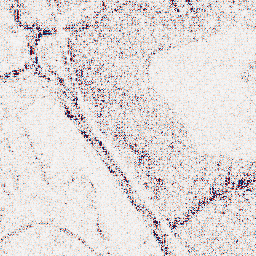
Category: wavelet
Decomposition family: wavelet_biorthogonal
Decomposition parameters: wavelet: bior4.4
level: 1
Upsampling method: regularized
Upsampling parameters: scale: 4
lambda_reg: 0.001
Upsampling scale: 4